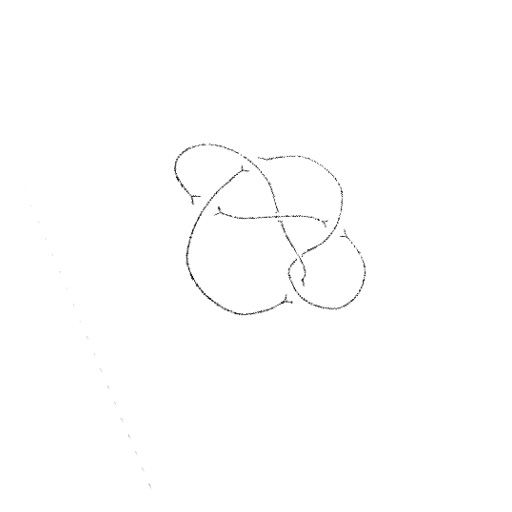
Crossing number: 6